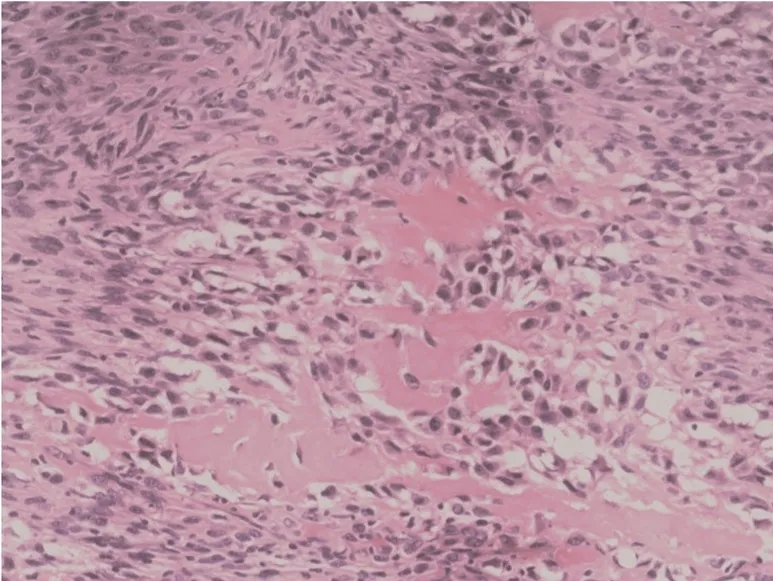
B: Primary cardiac fibroblastic osteosarcoma with osseous matrix, osteoid matrix embedded pleomorphic tumor cells (HE, x20 magnification).
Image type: pathology (h&e)